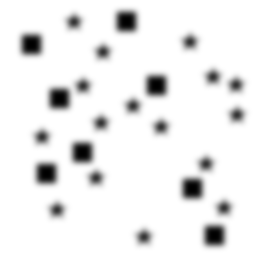
Squares: 8
Triangles: 0
Stars: 16
Total shapes: 24